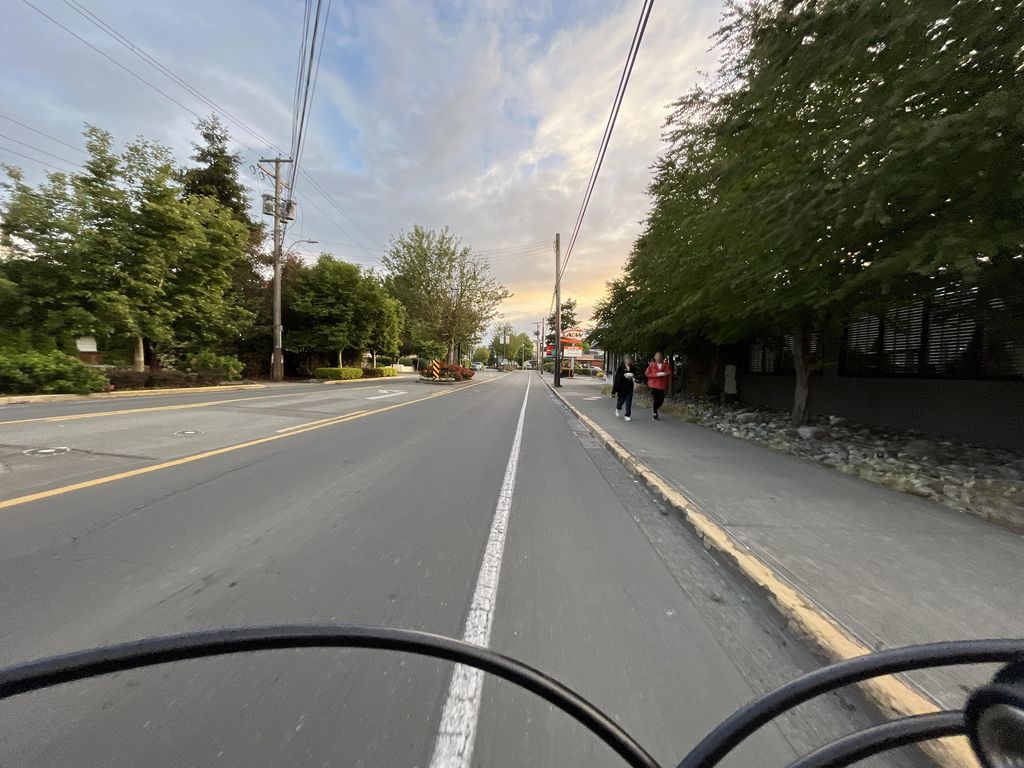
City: victoria